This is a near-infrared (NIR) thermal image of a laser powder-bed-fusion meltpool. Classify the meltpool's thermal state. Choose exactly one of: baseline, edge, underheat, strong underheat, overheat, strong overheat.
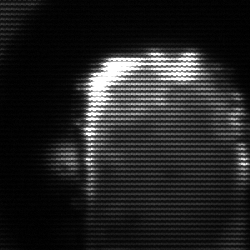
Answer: baseline